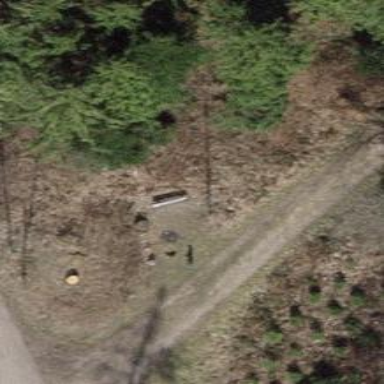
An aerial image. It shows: Bench.